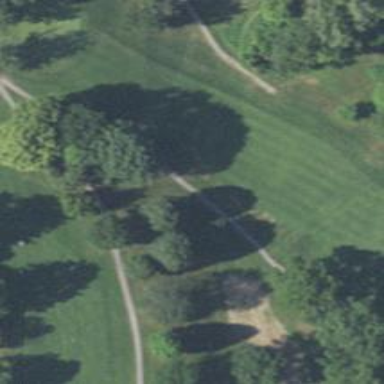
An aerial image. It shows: Pathway for golfing.